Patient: sex M, age 47
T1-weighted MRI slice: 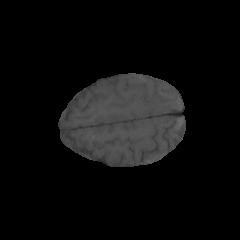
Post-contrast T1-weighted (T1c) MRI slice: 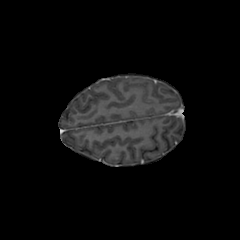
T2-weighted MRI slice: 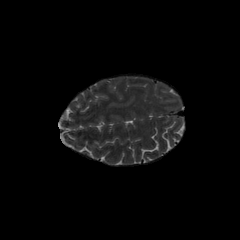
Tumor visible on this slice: no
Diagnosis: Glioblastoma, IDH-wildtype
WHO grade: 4